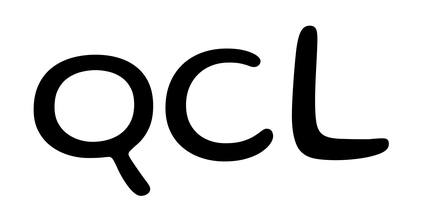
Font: Gluten_Light